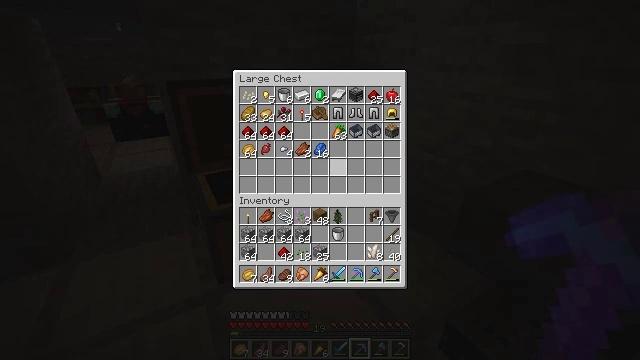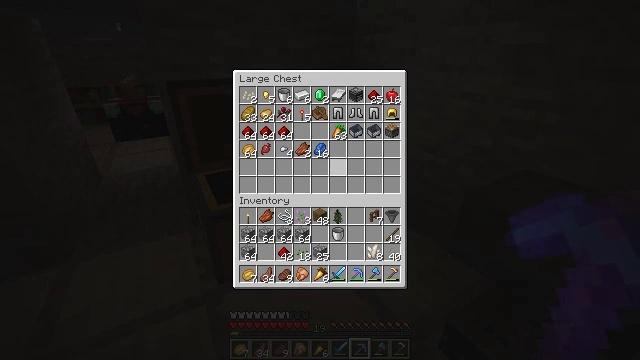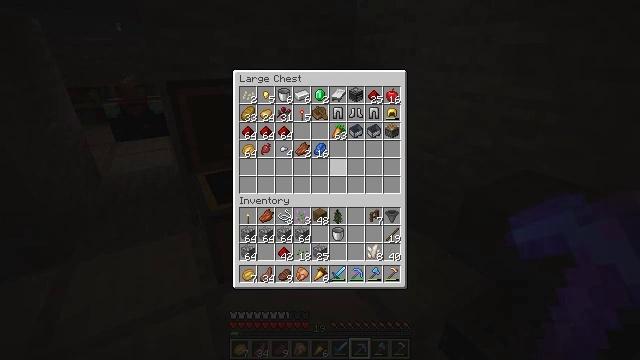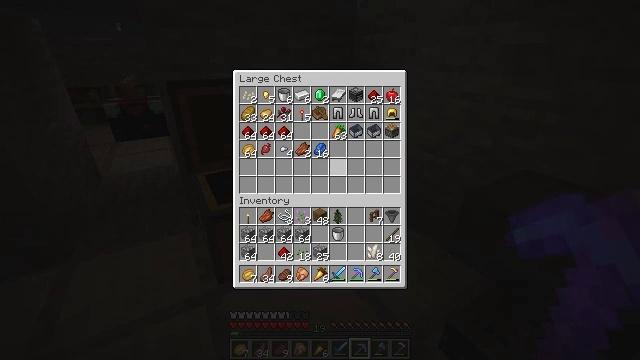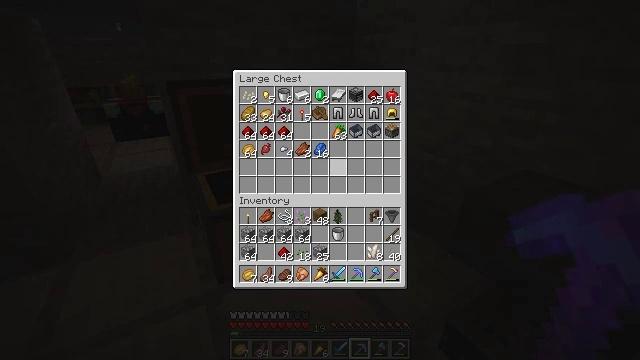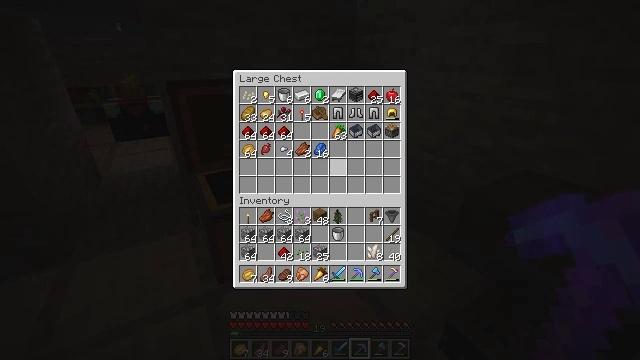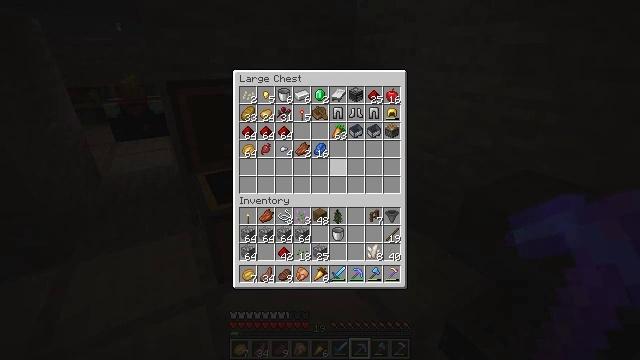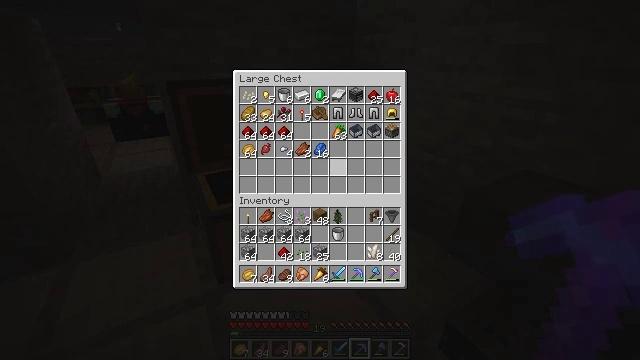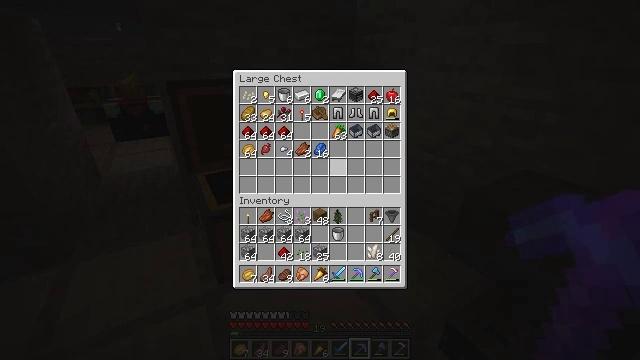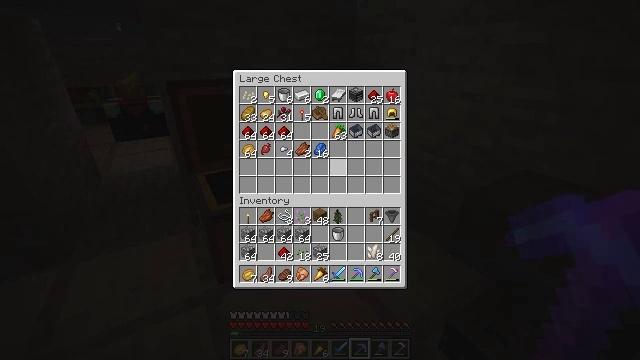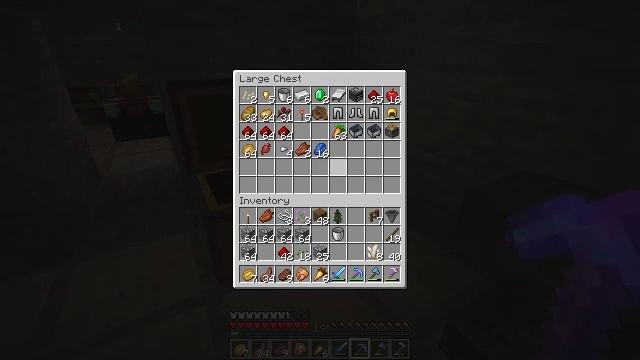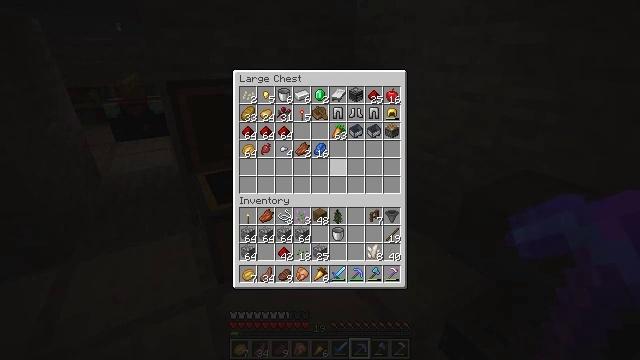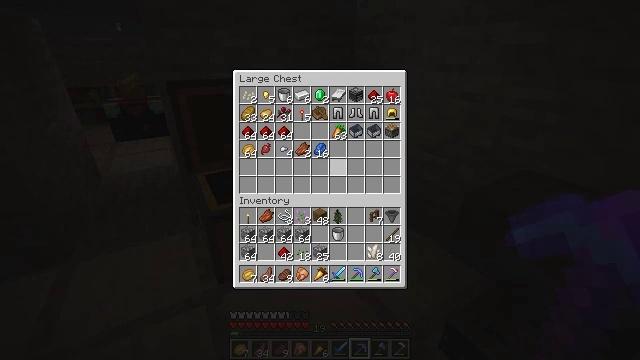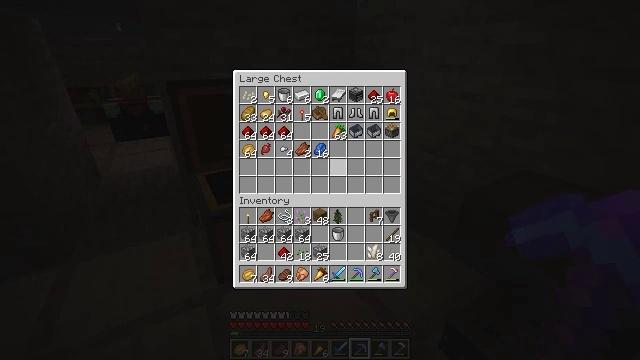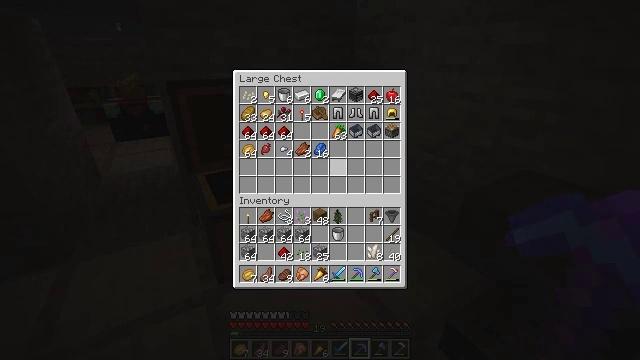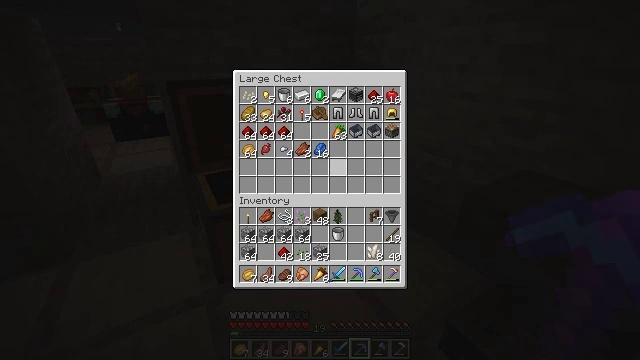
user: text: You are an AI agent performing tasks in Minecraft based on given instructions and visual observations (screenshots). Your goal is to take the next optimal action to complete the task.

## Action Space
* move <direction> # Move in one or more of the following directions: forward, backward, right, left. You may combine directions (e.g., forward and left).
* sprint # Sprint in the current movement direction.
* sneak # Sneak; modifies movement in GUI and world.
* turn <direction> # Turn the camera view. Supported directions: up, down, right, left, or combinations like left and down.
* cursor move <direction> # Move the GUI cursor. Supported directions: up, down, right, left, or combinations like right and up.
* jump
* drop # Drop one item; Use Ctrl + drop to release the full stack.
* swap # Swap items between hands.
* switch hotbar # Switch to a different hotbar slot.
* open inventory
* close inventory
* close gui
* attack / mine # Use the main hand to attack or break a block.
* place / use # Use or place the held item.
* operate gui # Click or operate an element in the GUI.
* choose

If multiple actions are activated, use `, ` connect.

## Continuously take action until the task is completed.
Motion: motion action
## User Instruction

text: Break the mature wheat plants.
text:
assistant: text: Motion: no_op
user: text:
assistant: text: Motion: no_op
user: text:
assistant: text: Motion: no_op
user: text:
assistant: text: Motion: no_op
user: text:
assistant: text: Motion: no_op
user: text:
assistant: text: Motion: no_op
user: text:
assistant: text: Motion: no_op
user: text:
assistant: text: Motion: no_op
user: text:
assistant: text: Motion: no_op
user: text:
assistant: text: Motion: no_op
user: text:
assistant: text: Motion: no_op
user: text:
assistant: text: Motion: no_op
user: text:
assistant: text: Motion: no_op
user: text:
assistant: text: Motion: no_op
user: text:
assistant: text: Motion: no_op
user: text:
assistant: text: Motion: no_op
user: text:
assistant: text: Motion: no_op
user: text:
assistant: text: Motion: no_op
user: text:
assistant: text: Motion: no_op
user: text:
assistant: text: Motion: no_op
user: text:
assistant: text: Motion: no_op
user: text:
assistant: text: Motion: no_op
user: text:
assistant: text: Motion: no_op
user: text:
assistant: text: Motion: no_op
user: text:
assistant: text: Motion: no_op
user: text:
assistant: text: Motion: no_op
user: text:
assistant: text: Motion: no_op
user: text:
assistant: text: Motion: no_op
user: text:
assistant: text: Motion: no_op
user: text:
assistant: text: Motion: no_op